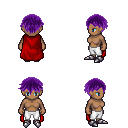
a pixel art fantasy rpg character, female body template, human, dark skin, red cape, white pants, purple short bangs hairstyle, metal boots, four views (front, back, left, right), 2x2 character sprite sheet, small pixel art, hard edges, no anti-aliasing